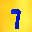
Label: 7